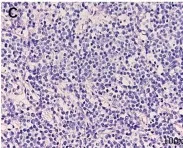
CD 3.
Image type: pathology (immunostaining)